Question: Im newbie in CSS so please bear with me.
Im trying to create this design with CSS :

The image is not simply floating at left of the text. The image is taller than the text and it has a little minus 'margin-top'.
However, i have 2 problems :
1. When i tried to use margin-top, the image is moving up, but the moving part is cropped.
2. I cant make the text shorter than the image. It always follow the image's height.
And which make things more complicated for me.
This is the html :
'''
<li class="box">
<img class="picture" src="images/HotPromo/tagPhoto1.png"/>
<p class="name"><b>Name</b></p>
<p class="location"></p>
<p class="hidden"></p>
</li>
'''
And this is the CSS :
'''
#listHotPromo{
background: #c4a76e;
margin: 0 5% 0 5%;
width: 90%;
border-radius: 3%;
/*show background*/
overflow: auto;
}
.box{
background: #e8c07a;
margin: 5% 5% 10% 5%;
border-radius: 3%;
/*show background*/
overflow: auto;
}
.box img {
float:left;
width: 30%;
}
.box p {
width: 50%;
float: left;
}
'''
Any help is appreciated and please ask me if you need something.
Thanks for your help :D
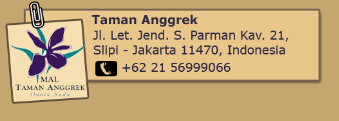
Answer: Give this a shot:
CSS:
'''
#wrapper {
width: 200px;
height: 100px;
position: relative;
}
.image {
width: 50px;
height: 50px;
position: absolute;
top: -15px;
left: 0;
}
'''
HTML:
'''
<div id="wrapper">
<div class="image">
<img src="images/your-image-here.png" alt="" title="" />
</div>
</div>
'''
Of course, all of that is simply an example, you will need to modify to suit your needs. But if you use the position: relative for the text part wrapper, and have position: absolute for the image itself, it will overlay the text and you can put the image wherever you like using the top: 0; left: 0; right: 0; bottom: 0; properties.
Let me know if that helps ;)
EDIT:
HTML:
'''
<div id="listHotPromo">
<div class="box">
<img src="images/your-image-here.png" alt="" title="" />
<p><b>Name</b></p>
<p>Post Location Here</p>
<p>Post phone number here</p>
</div>
</div>
'''
CSS:
'''
#listHotPromo{
width: 600px;
height: 200px;
margin: 0 5%;
background: #c4a76e;
border-radius: 3%;
position: relative;
z-index: 1;
}
.box{
width: 500px;
height: 150px;
margin: 0 auto;
background: #e8c07a;
border-radius: 3%;
position: relative;
top: 23px;
z-index: 2;
}
.box img {
width: 150px;
height: 150px;
position: absolute;
top: -15px;
left: -20px;
}
.box p {
width: 350px;
padding: 0;
margin: 0;
float: right;
}
'''
And here is the example as a link you can view: <URL>